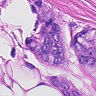
Metastatic tissue present: yes